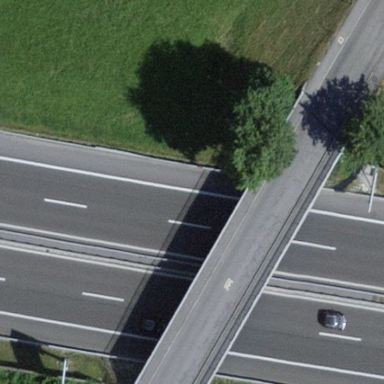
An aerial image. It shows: Beam bridge made by humans.